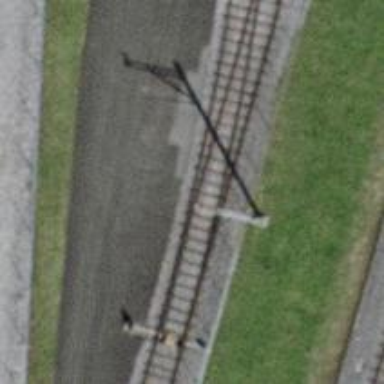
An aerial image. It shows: Railway switch.